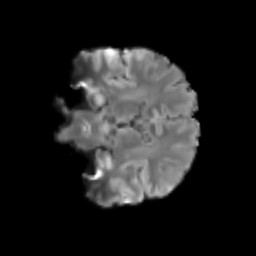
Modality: T2w
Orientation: coronal
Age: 35
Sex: male
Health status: healthy
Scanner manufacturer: siemens
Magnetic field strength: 3 T
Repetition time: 3.6 s
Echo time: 0.0964 s